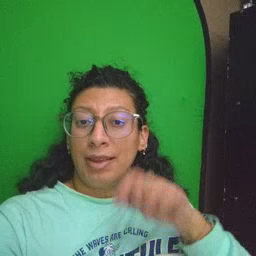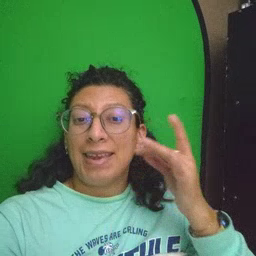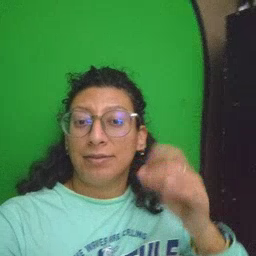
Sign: cat